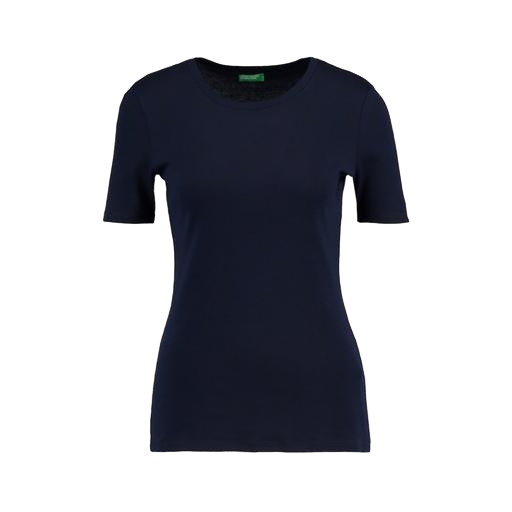
slim fit t-shirt, shortsleeved t-shirt, fitted short sleeved t-shirt, white background